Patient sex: M
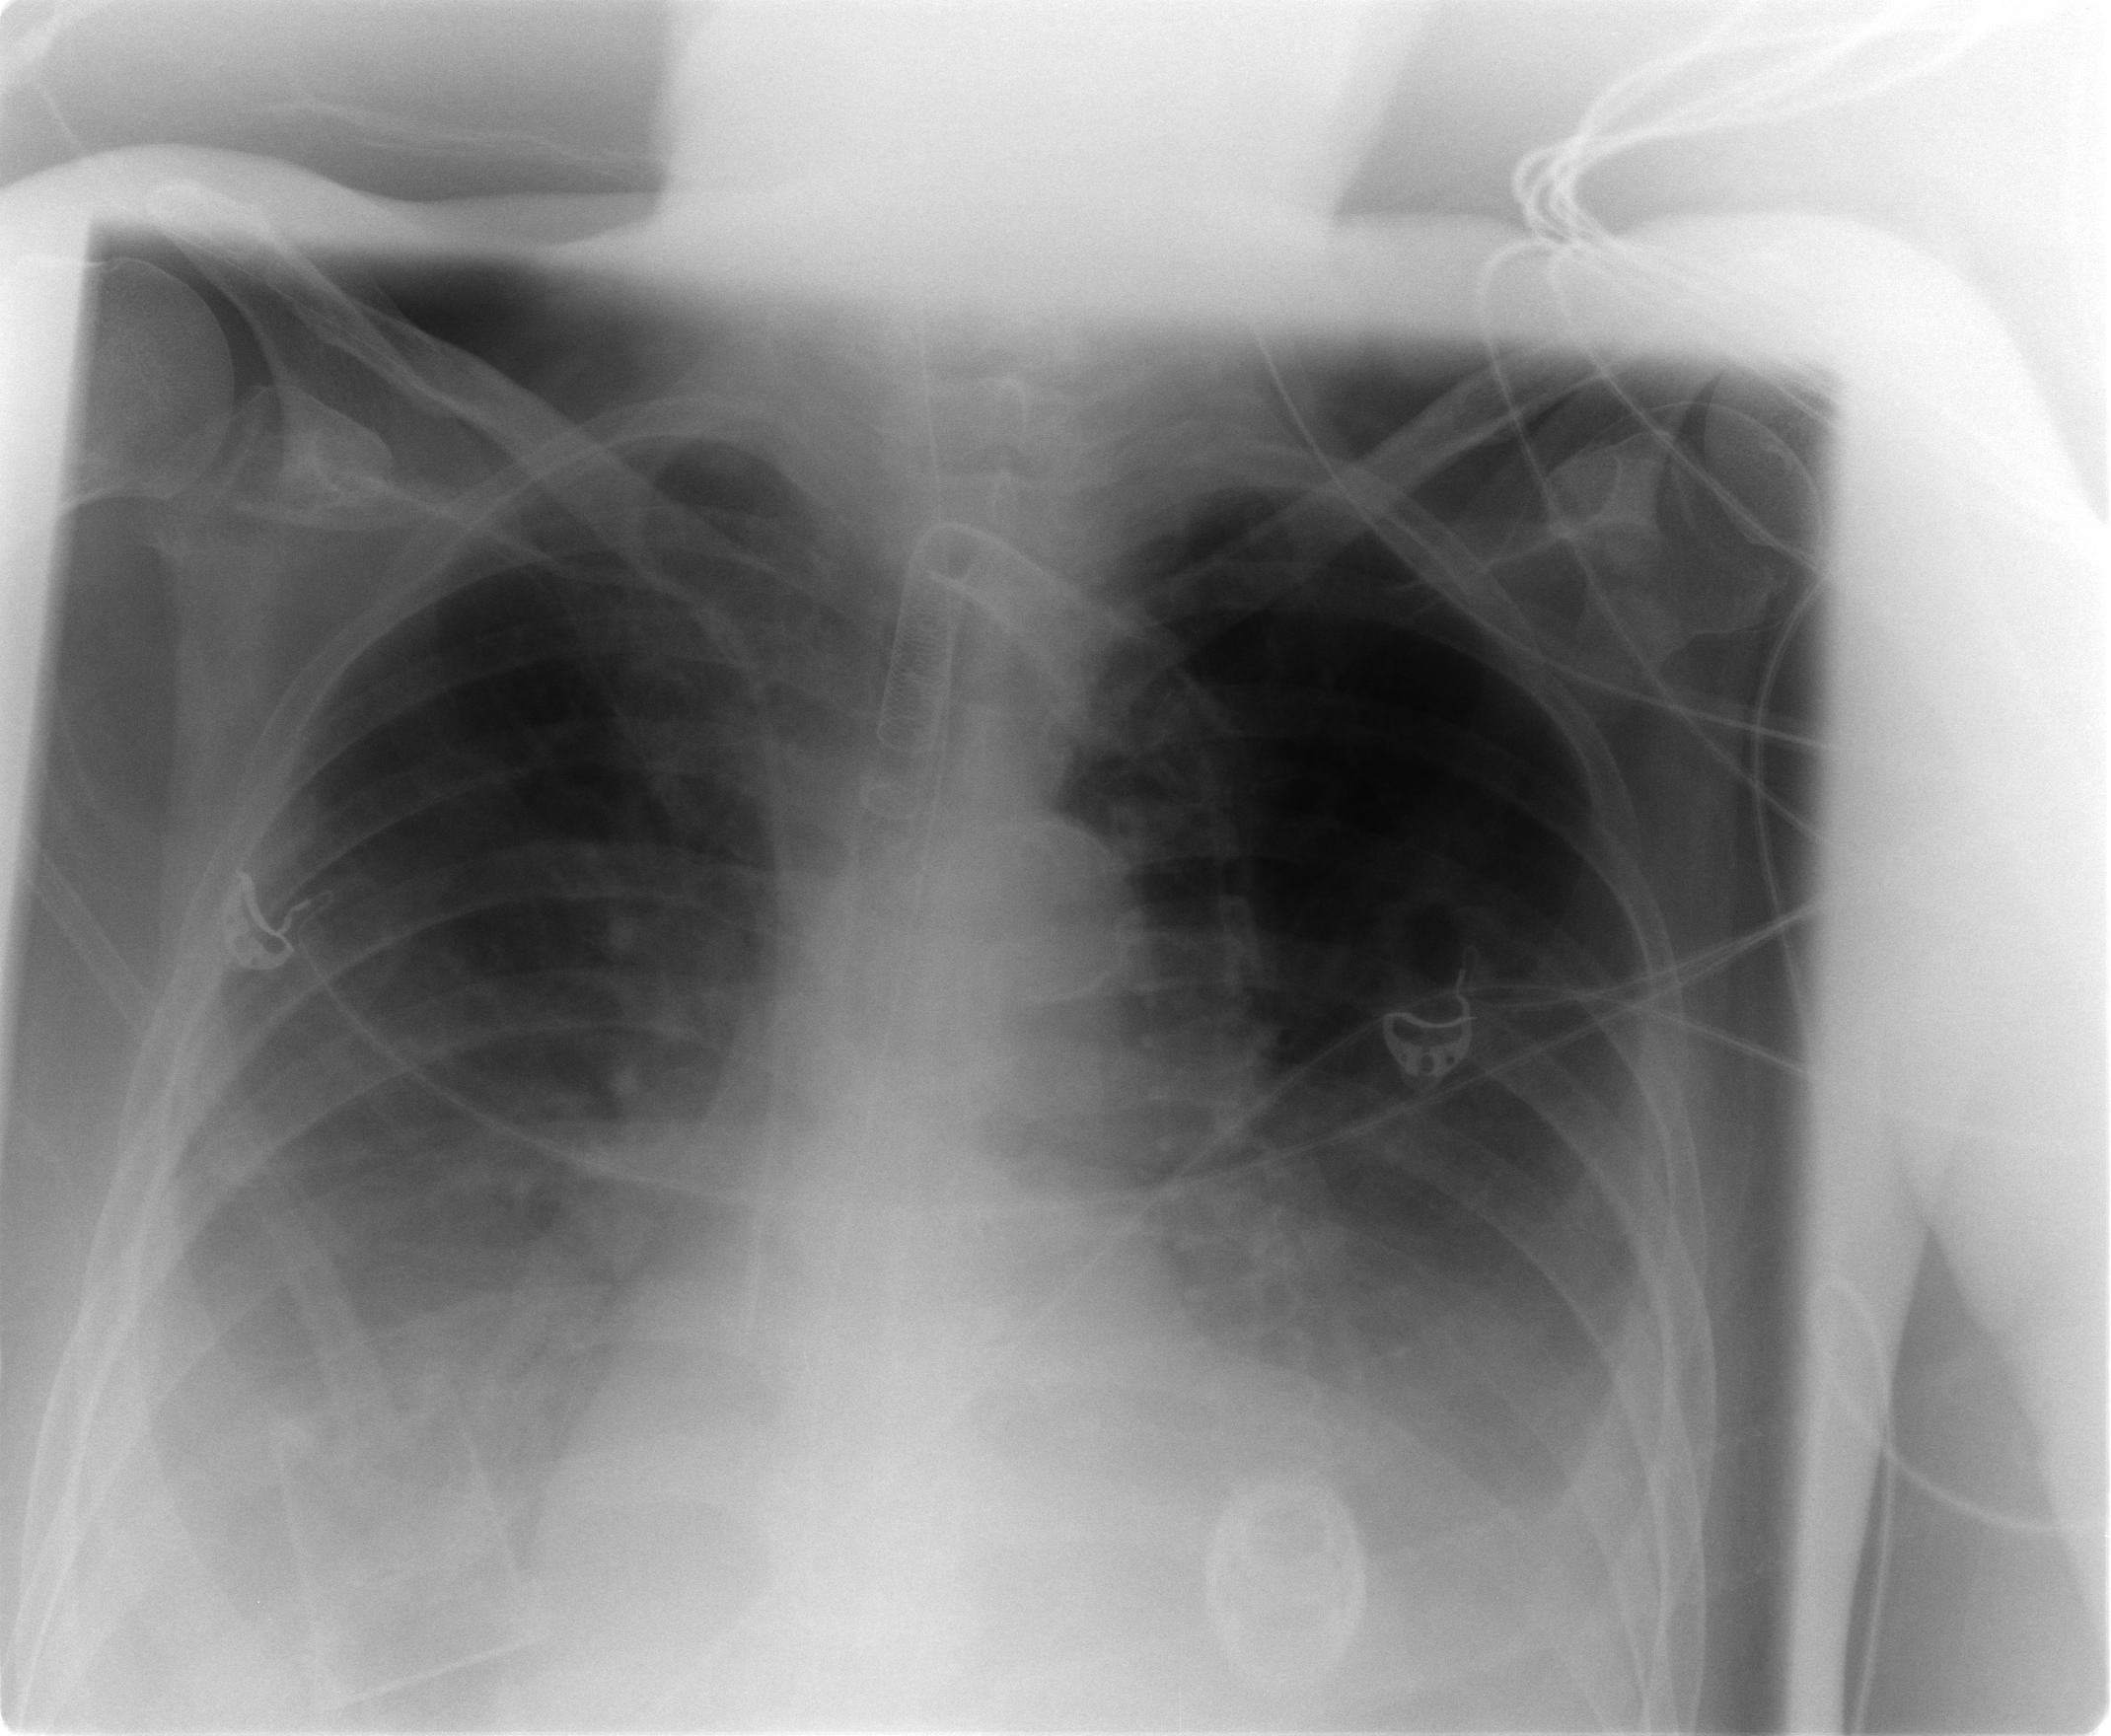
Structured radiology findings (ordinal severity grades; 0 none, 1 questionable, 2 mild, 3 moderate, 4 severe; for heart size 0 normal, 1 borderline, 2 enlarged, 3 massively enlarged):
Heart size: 0
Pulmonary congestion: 2
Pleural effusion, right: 2
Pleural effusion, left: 2
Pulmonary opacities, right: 0
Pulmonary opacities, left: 0
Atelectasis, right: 2
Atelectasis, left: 2